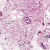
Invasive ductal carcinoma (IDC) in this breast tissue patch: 0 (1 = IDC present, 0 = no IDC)